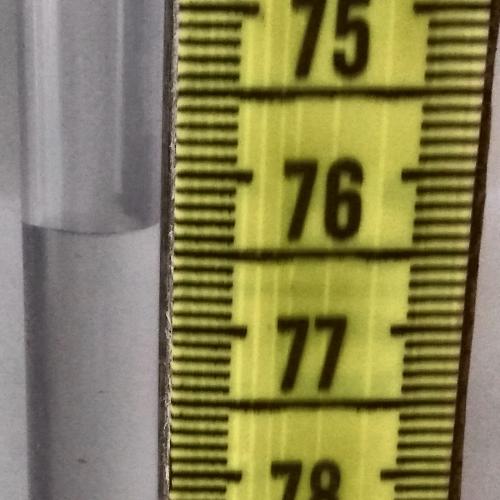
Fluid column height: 76.3 cm